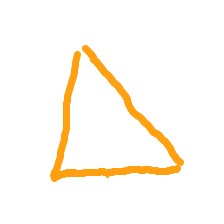
Shape: triangle